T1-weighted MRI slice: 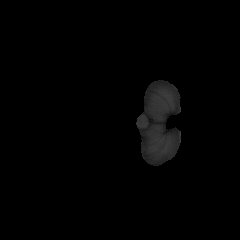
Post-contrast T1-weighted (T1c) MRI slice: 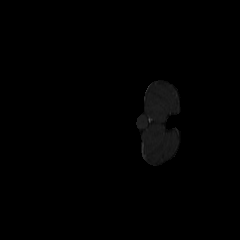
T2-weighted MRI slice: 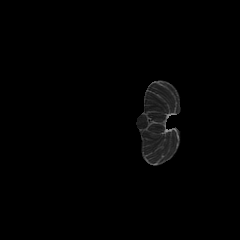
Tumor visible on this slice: no